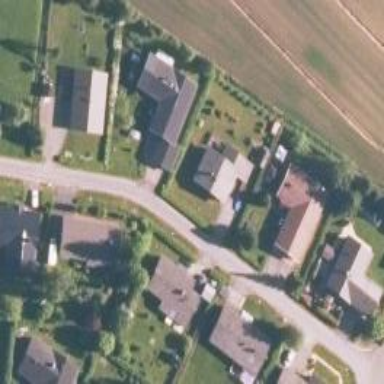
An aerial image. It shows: Living street.